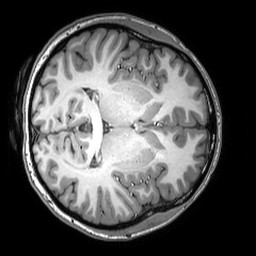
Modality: T1w
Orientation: axial
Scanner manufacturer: philips
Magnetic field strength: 3 T
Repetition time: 0.0074 s
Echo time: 0.003131 s